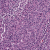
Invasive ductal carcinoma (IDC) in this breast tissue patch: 1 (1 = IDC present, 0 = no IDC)